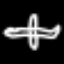
Label: airplane